Field crop: tomato
Growth stage: 2
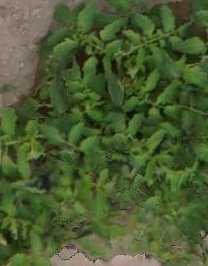
Species: tomato